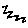
Label: zigzag